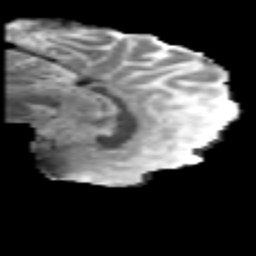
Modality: MD
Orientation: sagittal
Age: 30
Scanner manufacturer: philips
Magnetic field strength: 3 T
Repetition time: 8.6 s
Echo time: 0.127 s